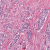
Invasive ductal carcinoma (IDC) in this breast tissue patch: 1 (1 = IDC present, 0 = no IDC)